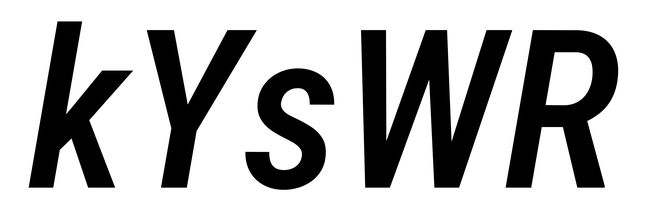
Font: Roboto-Italic_Condensed_Medium_Italic